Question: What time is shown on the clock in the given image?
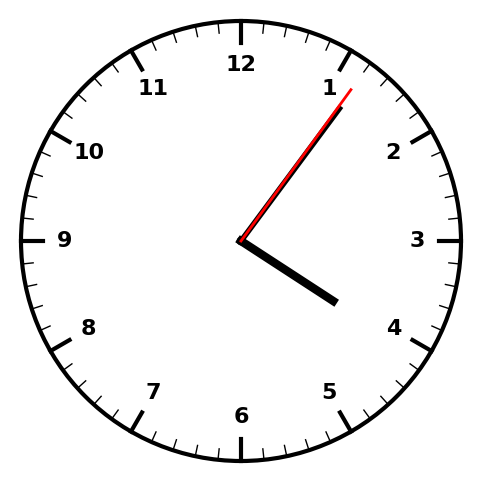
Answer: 04:06:06